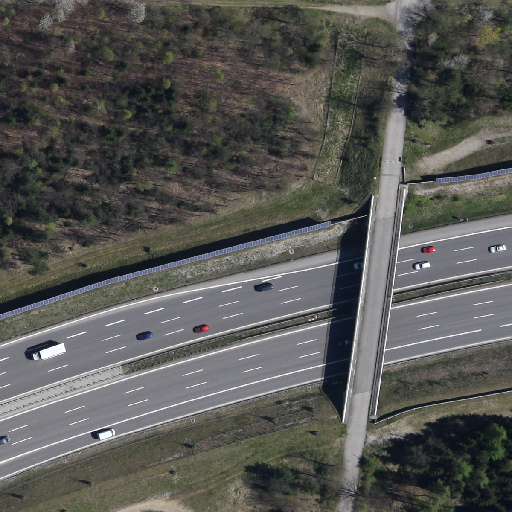
Referring expression: vehicle